Question: When I use Android 'WebView' there are ways to communicate between web-app and native with 'JS interface' call as well as 'JS Injection' call. I wonder if there in any work around to communicate between Android native app and 'Chrome Custom Tab (CCT)' by any mean?
I know for security reason Google does not added bridging feature in 'CCT' and 'TWA'. But in <URL>. I wonder what are the ways as well as where can I find guidelines regarding these limited bridging?

## Update 1
'''
<activity android:name=".activities.MyResultActivity">
<intent-filter>
<action android:name="android.intent.action.VIEW" />
<category android:name="android.intent.category.DEFAULT" />
<category android:name="android.intent.category.BROWSABLE" />
<data android:scheme="abc"
android:host="abc.oauth.com" />
</intent-filter>
</activity>
'''
When I am calling 'abc://abc.oauth.com' in browser it does not open my activity. Its opening google search.
## Update 2
Finally I got the query params key/value with below code successfully,
'''
override fun onCreate(savedInstanceState: Bundle?) {
super.onCreate(savedInstanceState)
Log.d(classTag, "MyResultActivity activity is called")
intent?.data?.let {
for (key in it.queryParameterNames) {
val value = it.getQueryParameter(key)
Log.d(classTag, "MyResultActivity param key: $key, value: $value")
}
}
}
'''
Thanks a lot @Rahul for guiding me onwards.
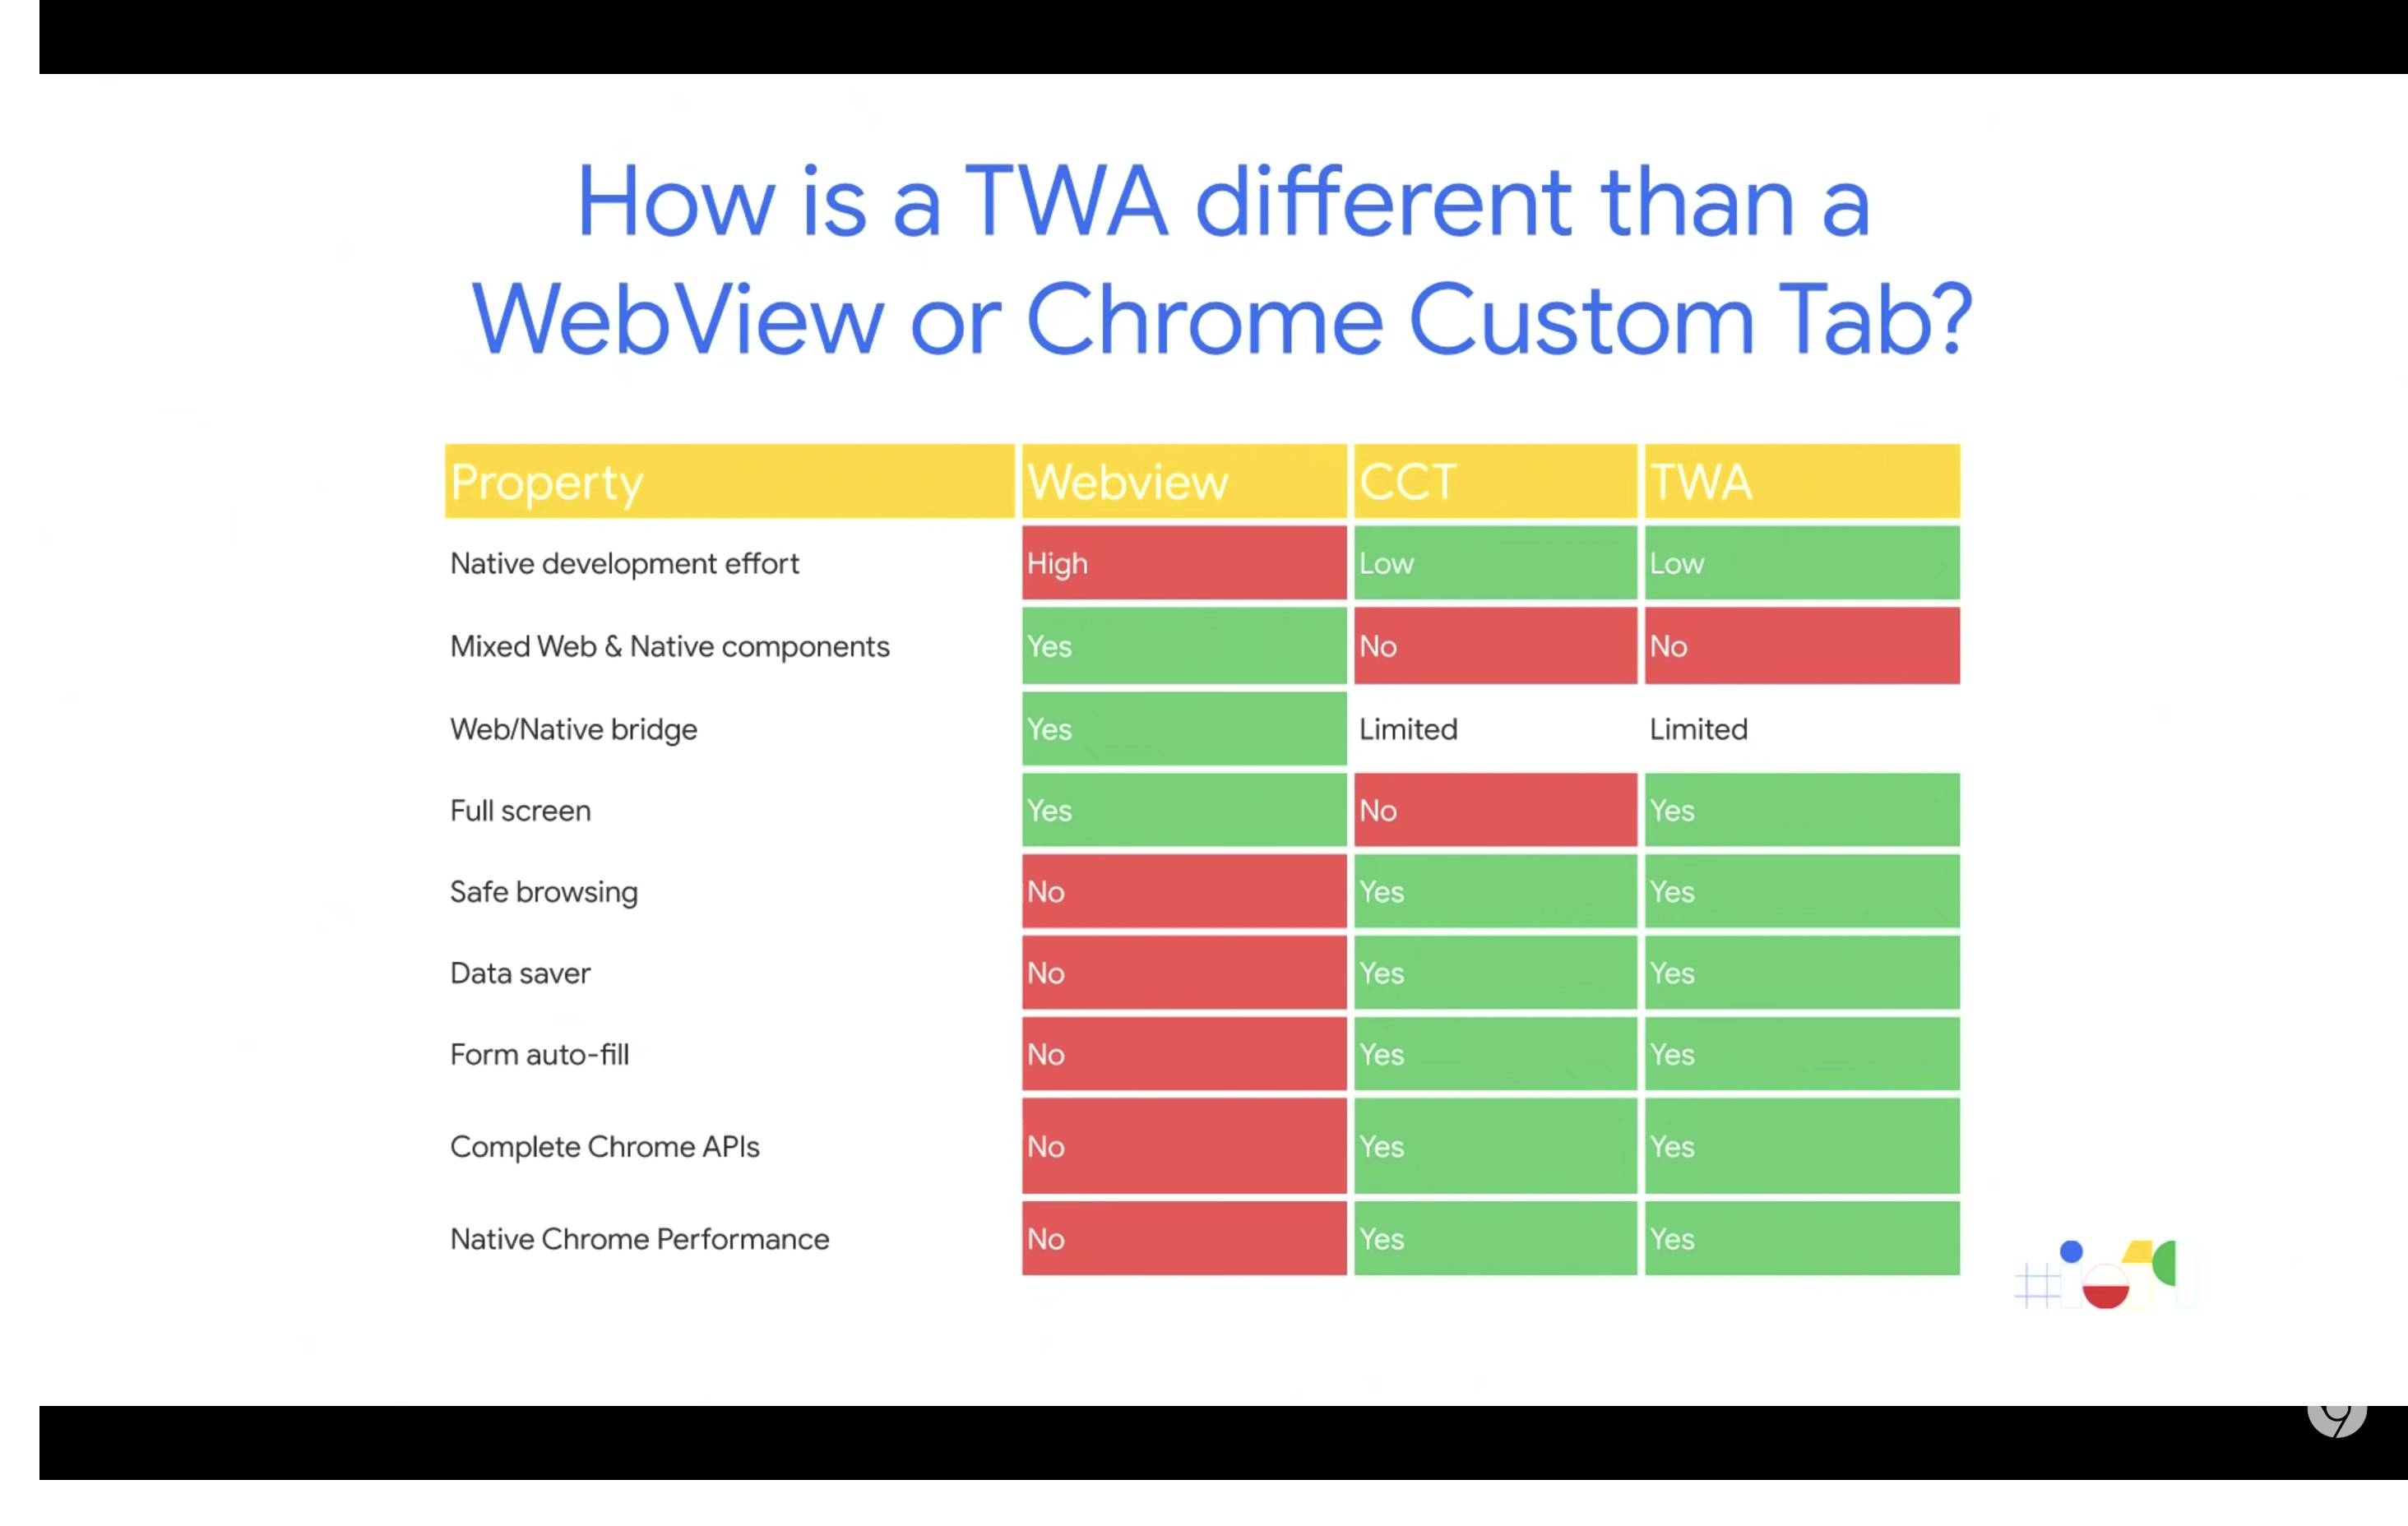
Answer: There is a nice tutorial <URL> which show how to create it step by step.
1. Create a new request token
2. Get the user to authorize the request token
3. Create a new session id with the authorized request token
The main idea behind the whole thing is <URL> which will get called whenever the redirect URL is called.
'''
<intent-filter android:label="@string/filter_view_http_gizmos">
<action android:name="android.intent.action.VIEW" />
<category android:name="android.intent.category.DEFAULT" />
<category android:name="android.intent.category.BROWSABLE" />
<data
android:host="callback_param"
android:scheme="anything"/>
'''